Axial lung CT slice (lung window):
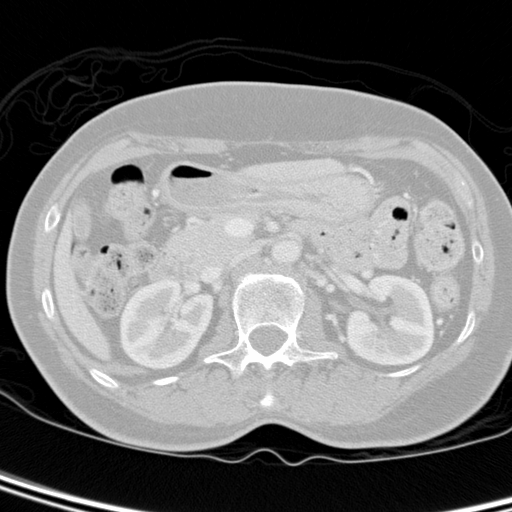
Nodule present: no